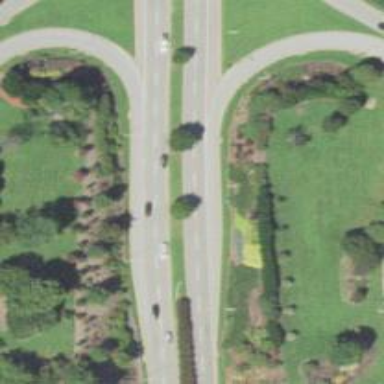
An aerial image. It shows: Motorway junction.